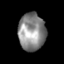
Tissue: skin
Cell type: Epithelial cells
Senescence score: 0.206
Nuclear area (px): 990
Mean DAPI intensity: 138.795